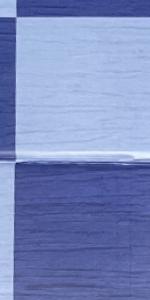
Label: Empty